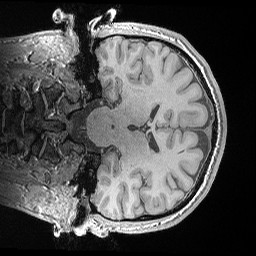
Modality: T1w
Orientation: coronal
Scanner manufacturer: siemens
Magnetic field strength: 3 T
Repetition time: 0.02 s
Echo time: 0.00492 s